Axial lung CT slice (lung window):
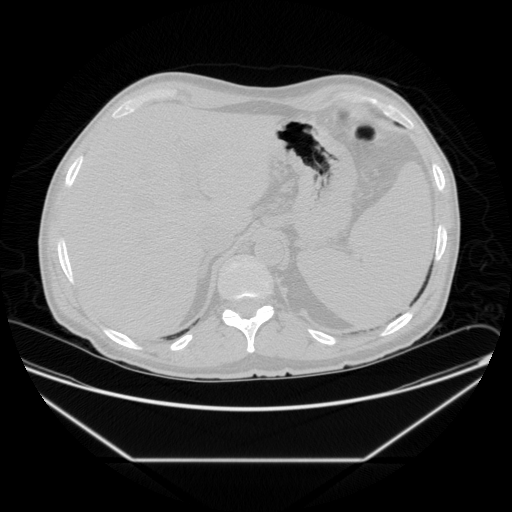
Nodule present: no